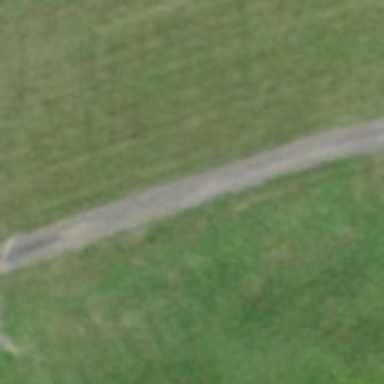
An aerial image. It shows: Unpaved track road.